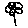
Label: flower